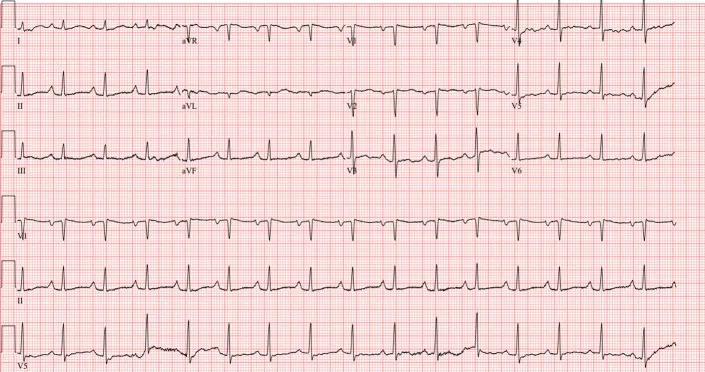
EKG showing sinus rhythm with 1st-degree A-V block, right atrial enlargement, nonspecific T wave abnormality, and prolonged QT and PR intervals.
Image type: electrography (ekg)